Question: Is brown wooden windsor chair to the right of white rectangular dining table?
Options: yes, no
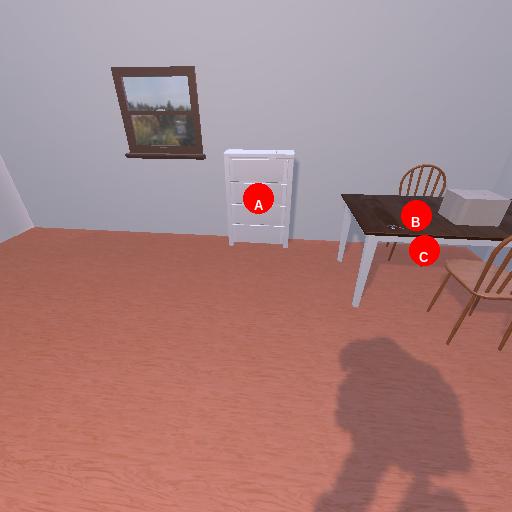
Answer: yes